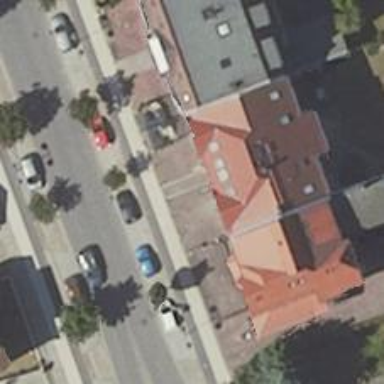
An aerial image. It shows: Restaurant.